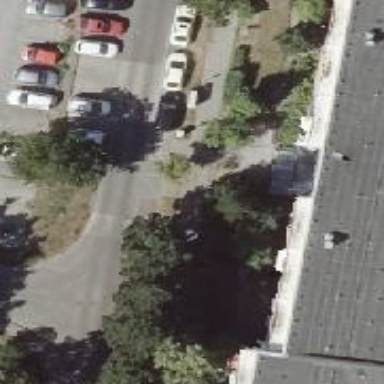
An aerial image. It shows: Footway with concrete surface.